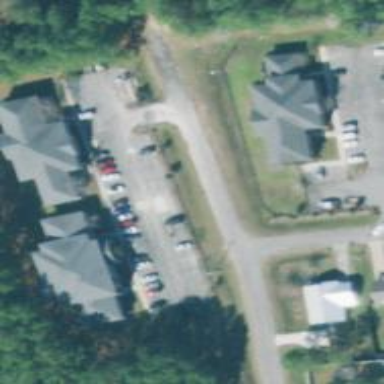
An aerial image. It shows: Smooth asphalt road in residential area.